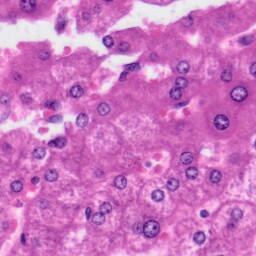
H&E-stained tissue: Liver